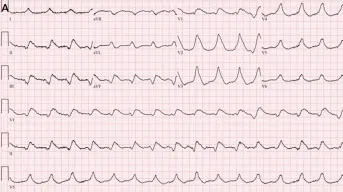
Serial changes of electrocardiography (ECG). (A) Extensive ST elevation with bizarrely wide QRS complexes immediately after extracorporeal membrane oxygenation (ECMO) application.
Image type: electrography (ekg)